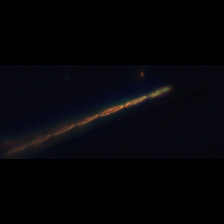
Taxon: Psuedo-nitzschia
Group: Diatoms